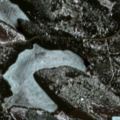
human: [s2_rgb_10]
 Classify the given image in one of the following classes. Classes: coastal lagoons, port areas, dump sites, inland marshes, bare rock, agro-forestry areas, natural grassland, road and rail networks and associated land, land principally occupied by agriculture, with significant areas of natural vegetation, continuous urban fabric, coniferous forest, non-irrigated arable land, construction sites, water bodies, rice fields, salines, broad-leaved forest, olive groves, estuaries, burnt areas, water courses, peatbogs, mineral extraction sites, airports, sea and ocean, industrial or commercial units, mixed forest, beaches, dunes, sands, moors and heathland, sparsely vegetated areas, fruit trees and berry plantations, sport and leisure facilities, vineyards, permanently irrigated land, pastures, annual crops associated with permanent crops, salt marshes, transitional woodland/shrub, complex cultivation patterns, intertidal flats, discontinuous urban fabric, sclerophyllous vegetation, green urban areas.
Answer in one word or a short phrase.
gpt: coniferous forest, transitional woodland/shrub, water bodies